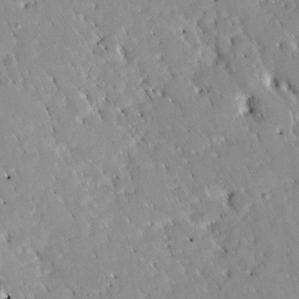
Label: non_frost